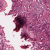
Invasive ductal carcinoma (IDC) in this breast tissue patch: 1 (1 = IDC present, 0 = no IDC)